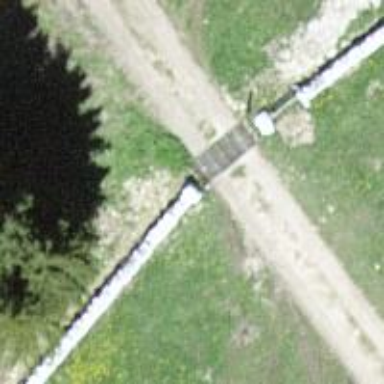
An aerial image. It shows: Cattle grid barrier.